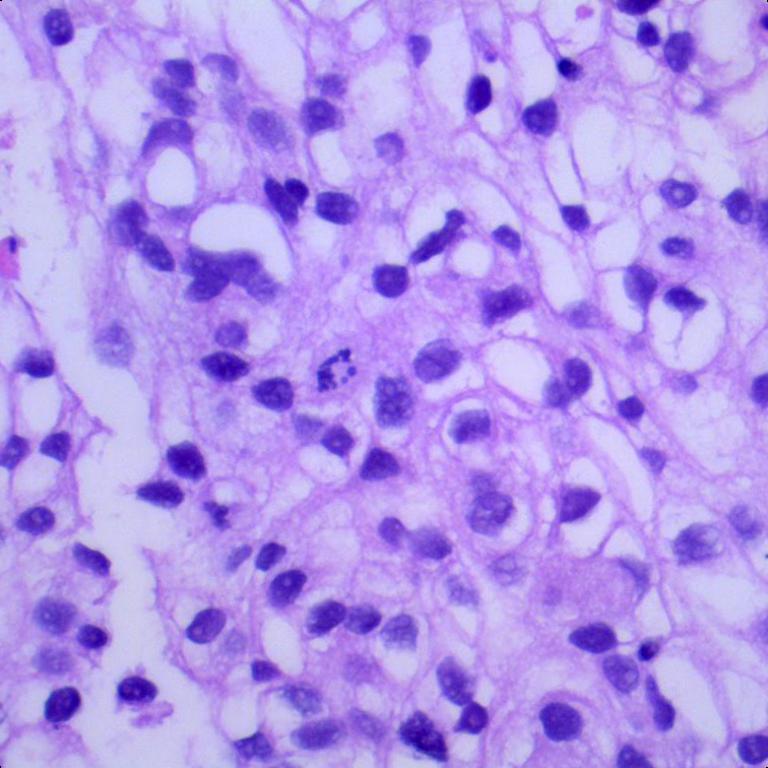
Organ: lung
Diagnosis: squamous carcinomas